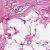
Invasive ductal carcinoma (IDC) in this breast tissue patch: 0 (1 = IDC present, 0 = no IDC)